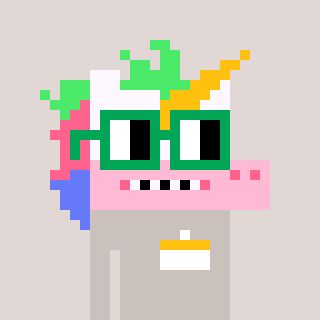
a pixel art character with square green glasses, a unicorn-shaped head and a foggrey-colored body on a warm background